Question: I am developing a project where I am not able to include the files.
My Folder Structure:
'''
--Myproject
-----Config
----------config.php
-----Includes
----------Images
---------------image.jpg
----------CSS
---------------test.css
----------JS
---------------test.js
-----Modules
----------Home
---------------index.php
----------Contact
----------MyPage
'''

I am trying to access the config file which is inside the Config/config.php in my Modules/Home/index.php
But I am not able to include the config file?
I tried:
'''
1.
define("ROOT", __DIR__ ."/");
2.
define("HTTP", ($_SERVER["HTTP_HOST"] == "localhost")
? "http://localhost/myproject/"
: "http://your_site_name.com/"
);
<img src="<?php print HTTP; ?>images/banner.gif">
3.
define('PROJECT_ROOT', getcwd());
4.
$_SERVER['DOCUMENT_ROOT'];
Ref: [link][2]
5.
echo $_SERVER['SERVER_NAME'];
'''
How can I like a config.php which is out side the folder structure but inside my project?
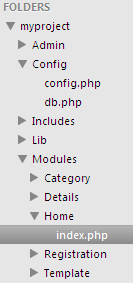
Answer: You can either use 'absolute path' which could be '/Myproject/Config/config.php' or reset your directory by navigating in upper level folder and then going to your require file '../../Config/config.php'
So you can manage to include with
'''
include('../../Config/config.php');
'''
As stated in 'include' <URL>
> If a path is defined -- whether absolute (starting with a drive letter or \ on Windows,
or / on Unix/Linux systems) or relative to the current directory (starting with . or ..)
-- the include_path will be ignored altogether. For example, if a filename begins with
../, the parser will look in the parent directory to find the requested file.
Edited
Let's analyze include path. We are actually in 'Modules/Home/' folder. te reach root level and can get inside 'Config' folder we need to go two level upper, and we can do this by doing '../' for each level, so in our case '../../'. Now that we are in 'root' directory we can navigate through 'Config/' and get our desired file 'config.php'. Now mixing all toghter will will have '../../Config/config.php'.